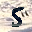
Label: 5